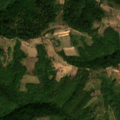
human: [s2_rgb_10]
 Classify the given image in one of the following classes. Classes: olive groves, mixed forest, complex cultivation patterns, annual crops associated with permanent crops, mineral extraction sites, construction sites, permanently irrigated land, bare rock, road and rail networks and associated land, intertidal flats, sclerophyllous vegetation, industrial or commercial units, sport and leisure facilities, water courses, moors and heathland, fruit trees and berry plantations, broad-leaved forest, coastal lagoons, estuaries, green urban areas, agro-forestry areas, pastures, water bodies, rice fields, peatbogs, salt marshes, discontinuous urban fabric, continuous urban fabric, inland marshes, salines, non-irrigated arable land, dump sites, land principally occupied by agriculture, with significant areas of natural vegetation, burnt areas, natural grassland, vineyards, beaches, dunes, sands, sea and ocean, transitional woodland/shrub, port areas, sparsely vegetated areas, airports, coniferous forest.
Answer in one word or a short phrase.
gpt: pastures, complex cultivation patterns, broad-leaved forest